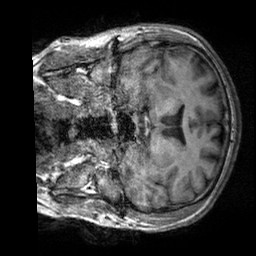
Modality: T1w
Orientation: coronal
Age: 32
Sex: male
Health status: healthy
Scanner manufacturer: siemens
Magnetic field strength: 3 T
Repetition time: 2.3 s
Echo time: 0.00303 s